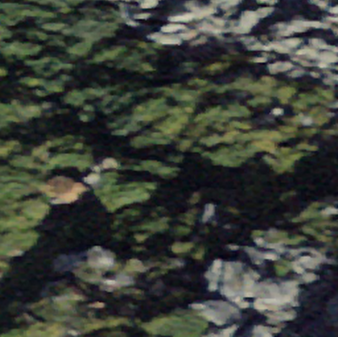
Label: bouldering_area